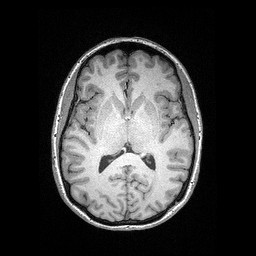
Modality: T1w
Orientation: coronal
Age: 32
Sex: female
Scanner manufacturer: siemens
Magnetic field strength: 3 T
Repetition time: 2.4 s
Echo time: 0.03 s